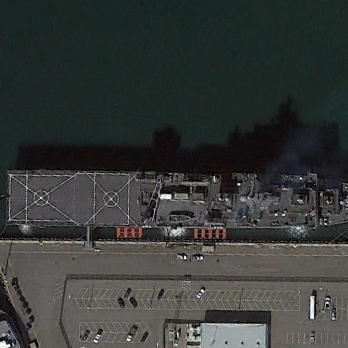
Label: combat